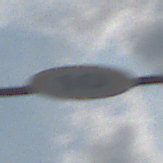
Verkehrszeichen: Geschwindigkeit10
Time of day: MorningAfternoon
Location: Outdoor (Nature)
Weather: PartlyCloudy
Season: NotSpecified
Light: Natural